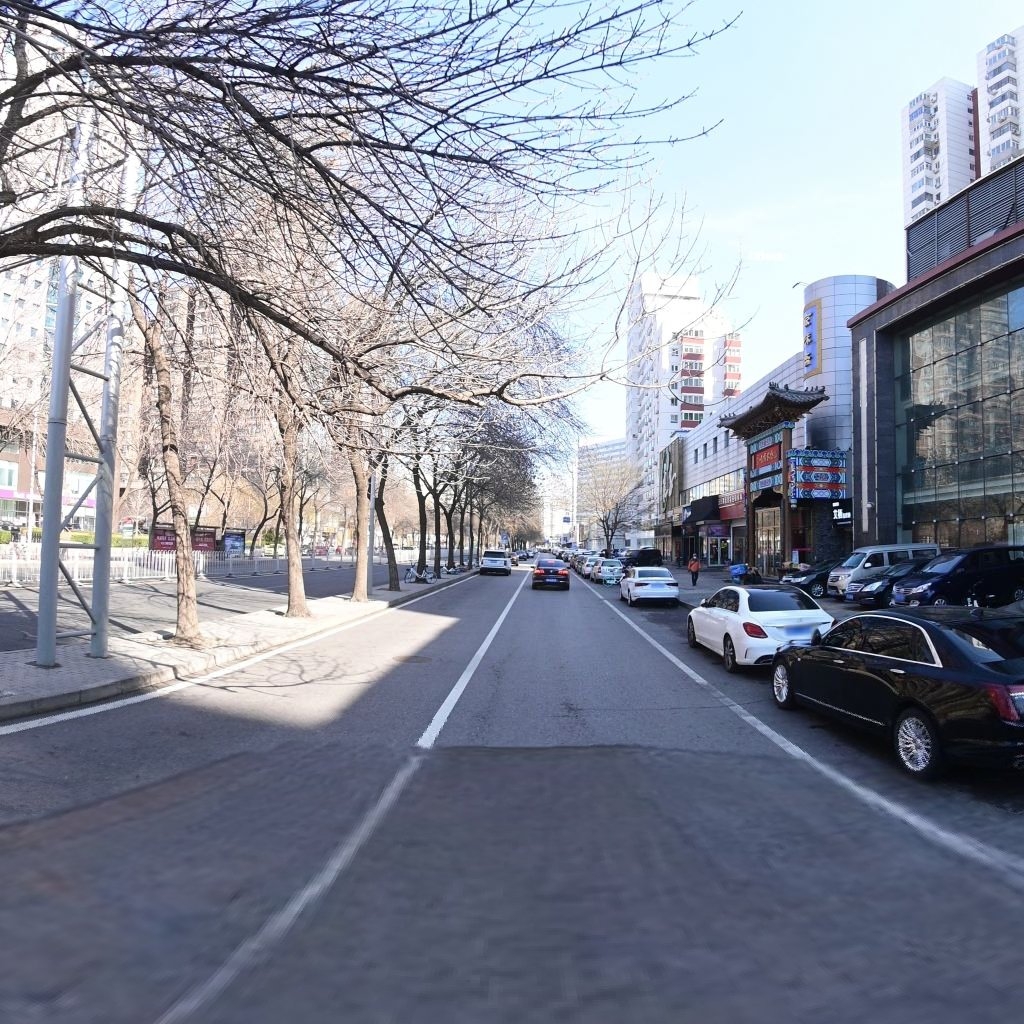
Region: Chaoyang
Road damage annotations: transverse crack, manhole cover